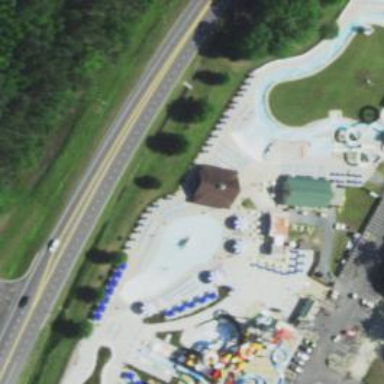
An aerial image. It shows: Water slide attraction.